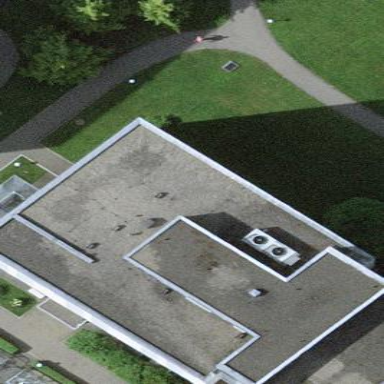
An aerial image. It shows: Hospital building.